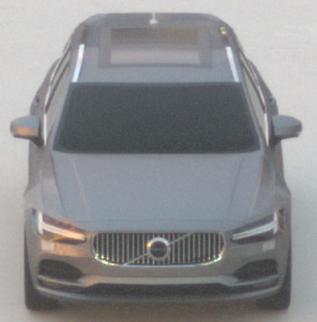
Make: Volvo
Model: V90
Detailed model: -
Model produced from: 2016
Model produced until: 2020
Doors: 5
Color: gray
Road condition: dry road
Daytime: sunrise or sunset
Contrast: medium contrast